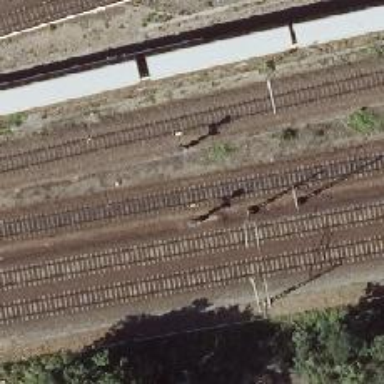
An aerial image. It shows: Railway signal.